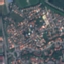
Land use / land cover: Residential